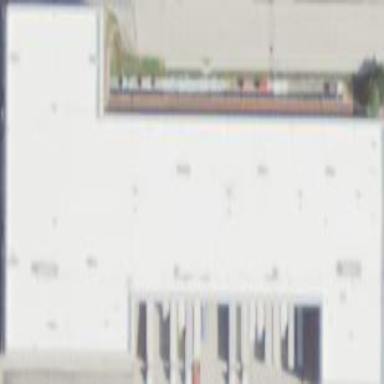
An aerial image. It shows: Industrial building.